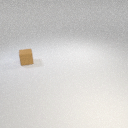
small brown rubber cube